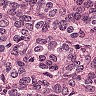
Metastatic tissue present: yes